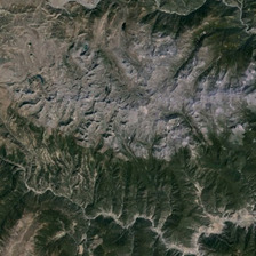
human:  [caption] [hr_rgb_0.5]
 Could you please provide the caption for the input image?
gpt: There is a river nearby.

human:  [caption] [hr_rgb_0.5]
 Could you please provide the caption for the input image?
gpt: A long river flows around the mountain.

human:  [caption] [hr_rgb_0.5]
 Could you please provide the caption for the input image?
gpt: There's a long river running around the mountain.

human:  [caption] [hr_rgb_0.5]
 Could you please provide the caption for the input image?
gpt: There is a long river around the mountain.

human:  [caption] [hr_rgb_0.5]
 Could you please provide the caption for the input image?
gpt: There's a long river flowing into the mountain's REDOR.